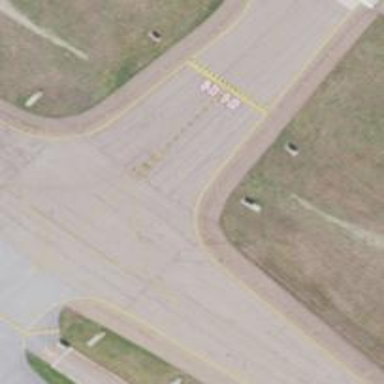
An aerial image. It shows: View of taxiway at the airport.